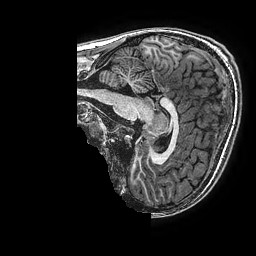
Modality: T1w
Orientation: sagittal
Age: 15
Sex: male
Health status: ill
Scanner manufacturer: ge
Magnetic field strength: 3 T
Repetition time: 0.00766 s
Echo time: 0.003476 s